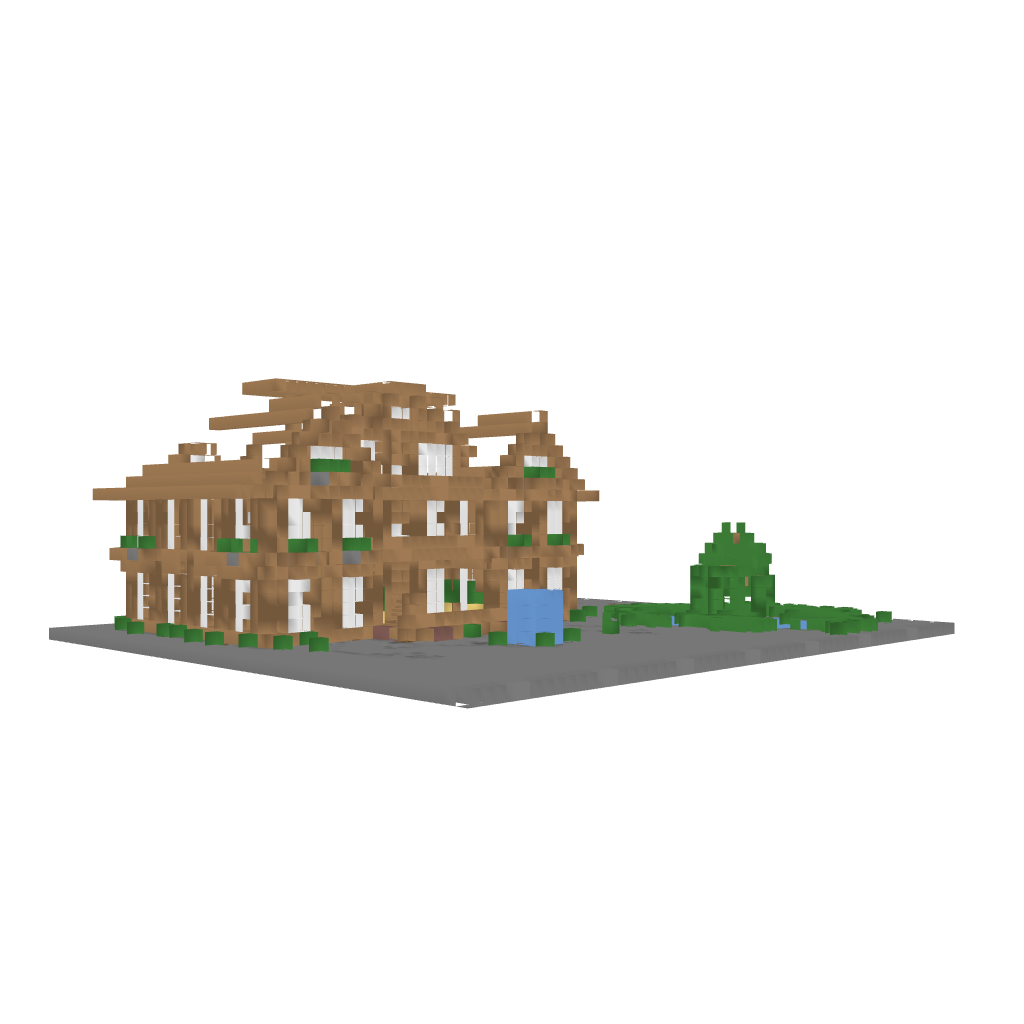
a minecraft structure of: My House good quality